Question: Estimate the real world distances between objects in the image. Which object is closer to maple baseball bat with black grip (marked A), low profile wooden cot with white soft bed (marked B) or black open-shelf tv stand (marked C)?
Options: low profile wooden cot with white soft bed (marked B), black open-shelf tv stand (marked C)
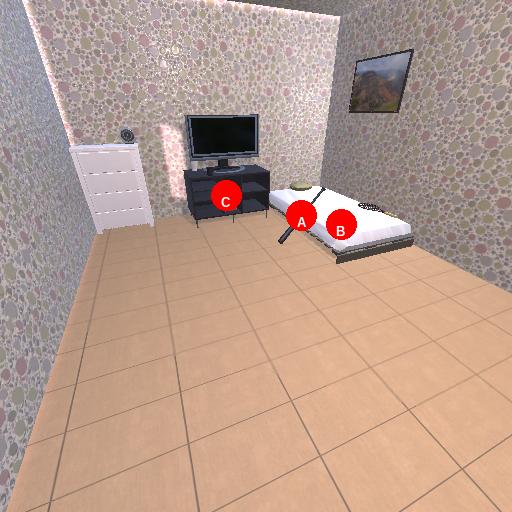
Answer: low profile wooden cot with white soft bed (marked B)